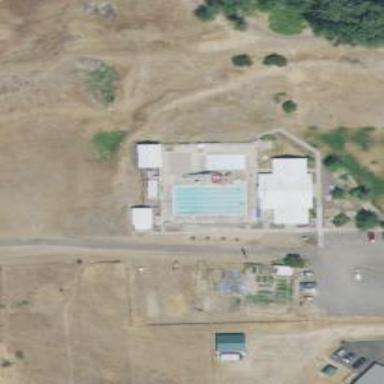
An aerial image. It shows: Swimming pool located in leisure land.